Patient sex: M
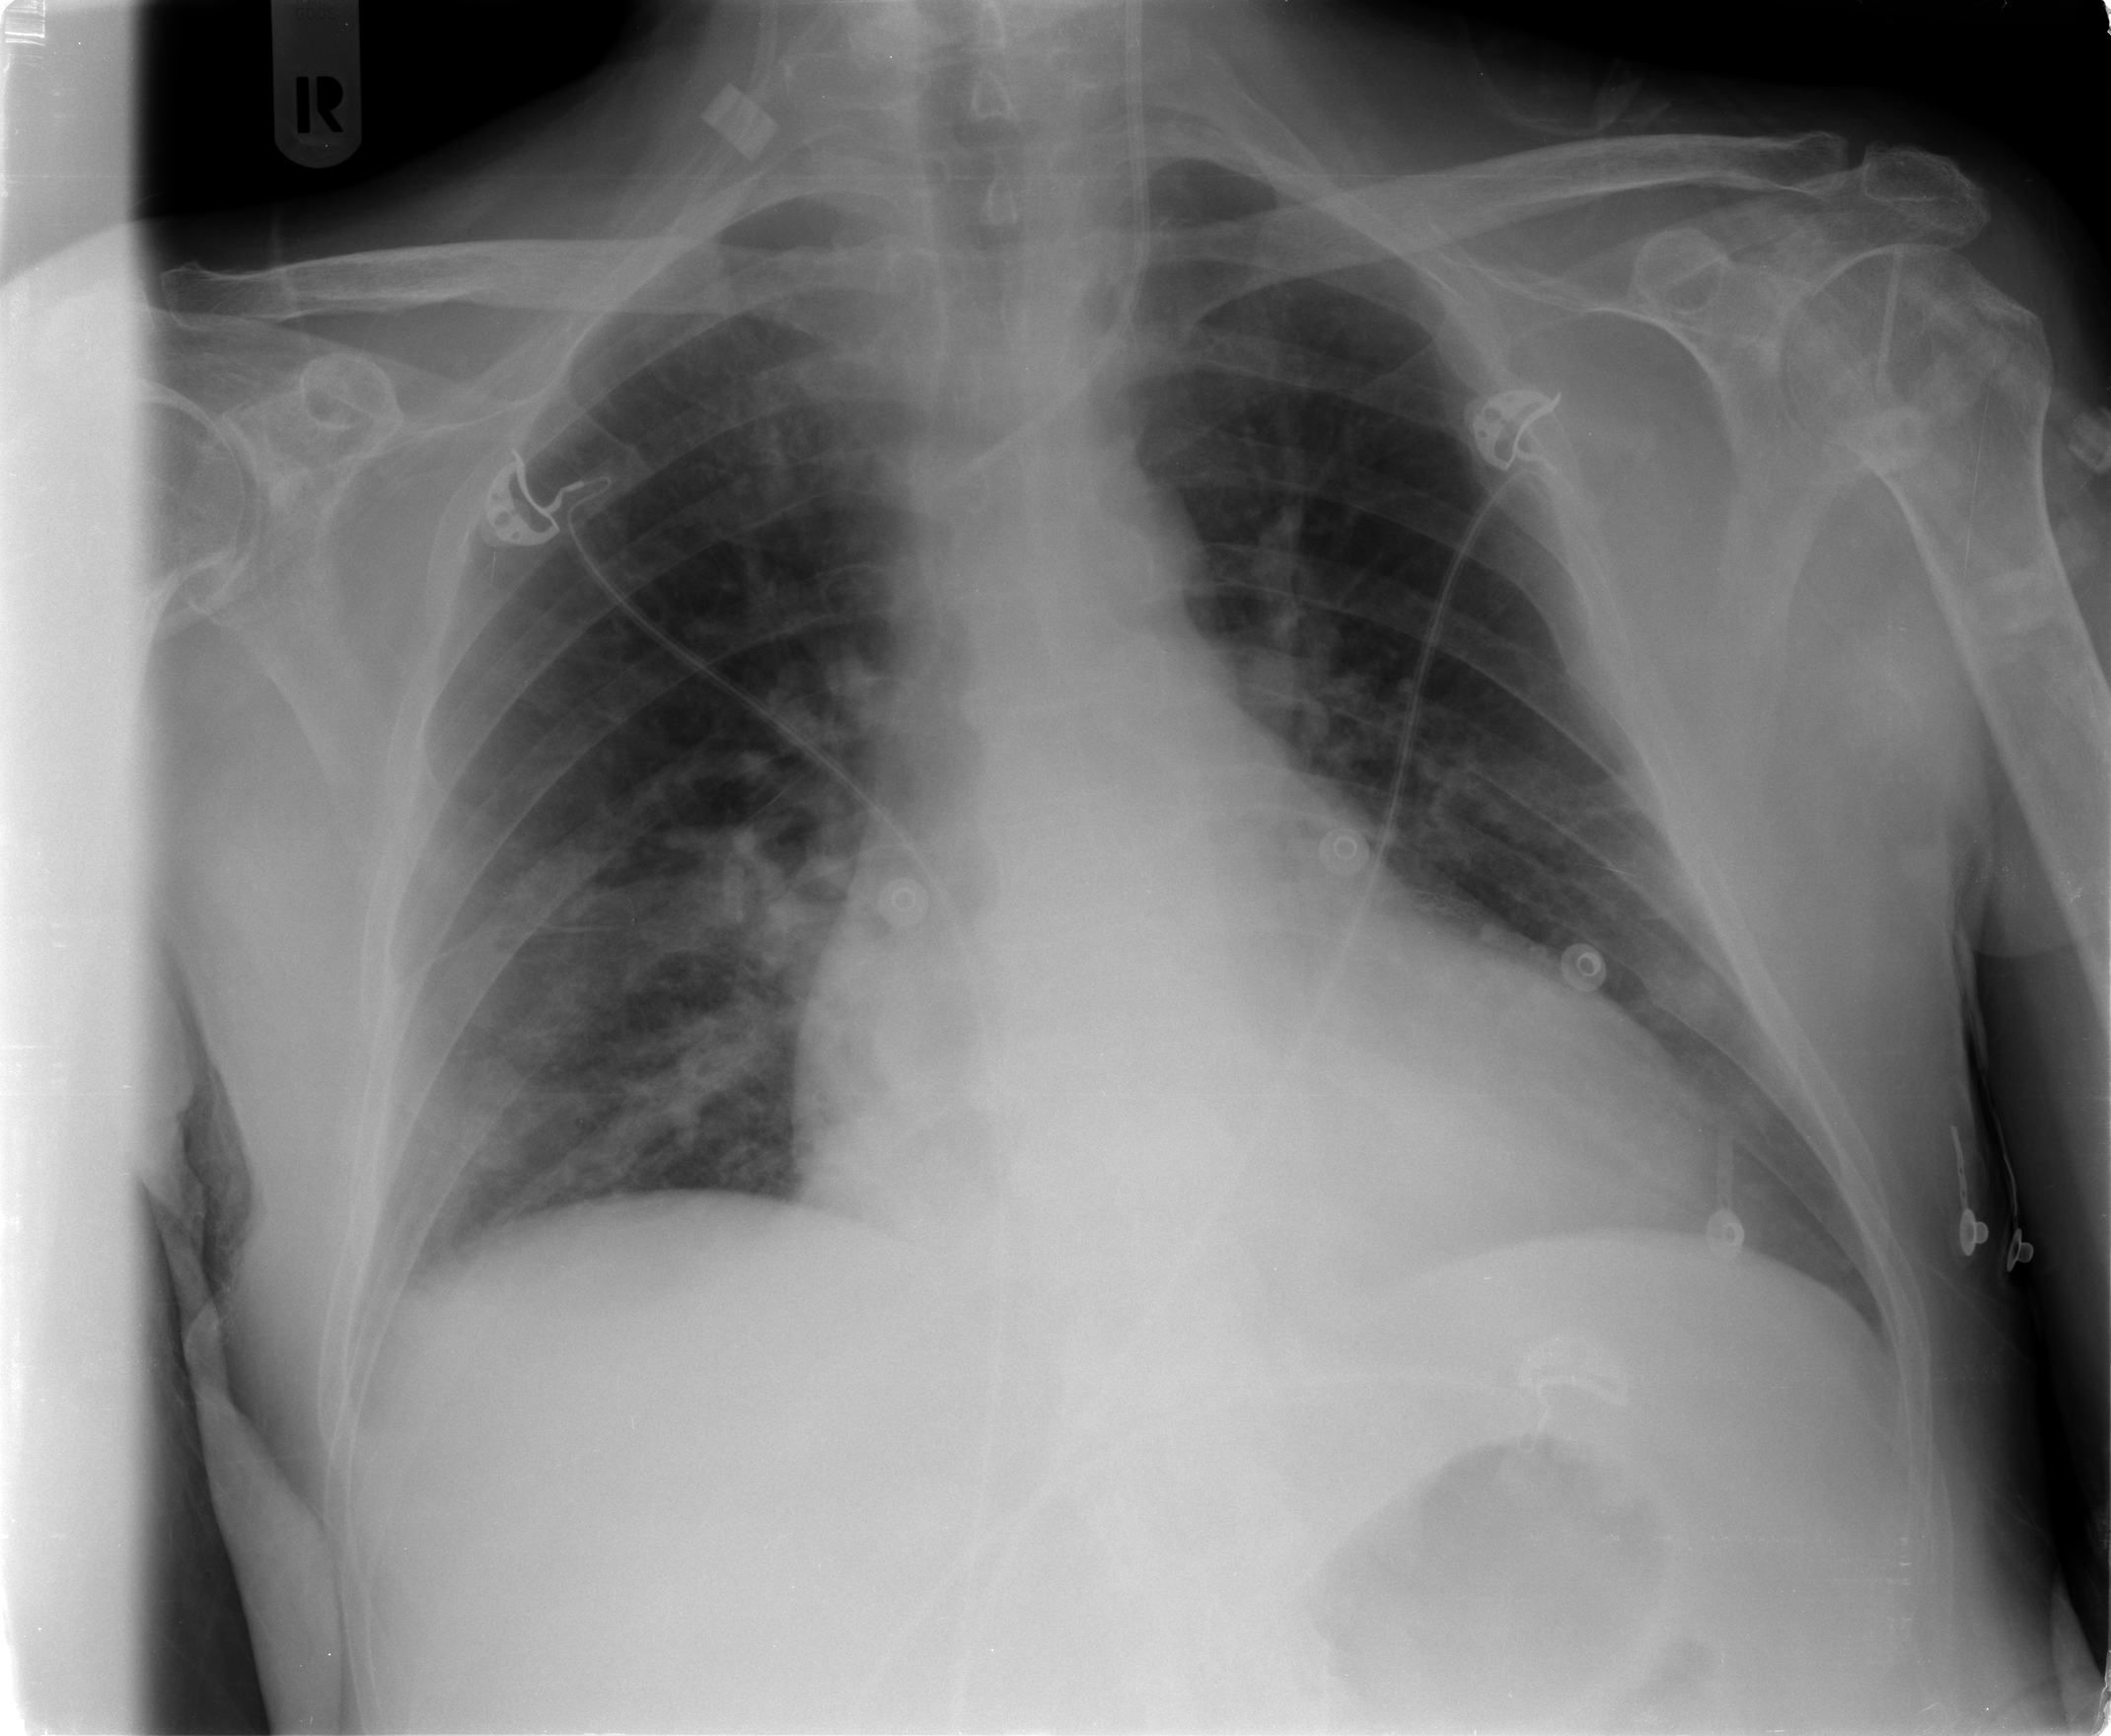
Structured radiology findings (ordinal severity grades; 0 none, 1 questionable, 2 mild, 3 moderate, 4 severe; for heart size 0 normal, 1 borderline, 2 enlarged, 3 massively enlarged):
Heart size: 2
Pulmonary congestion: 0
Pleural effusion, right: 2
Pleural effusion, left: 0
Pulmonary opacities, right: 2
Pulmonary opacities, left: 2
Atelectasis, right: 2
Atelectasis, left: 2